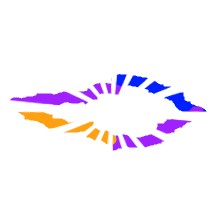
Shape: rhombus